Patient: sex M, age 30
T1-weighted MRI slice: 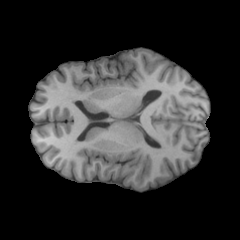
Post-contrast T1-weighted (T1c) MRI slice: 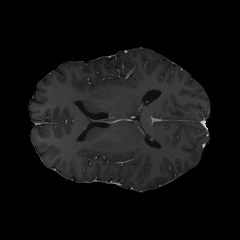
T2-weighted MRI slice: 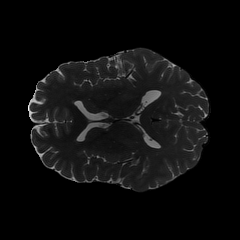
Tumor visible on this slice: no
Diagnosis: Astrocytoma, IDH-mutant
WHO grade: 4